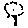
Label: tree